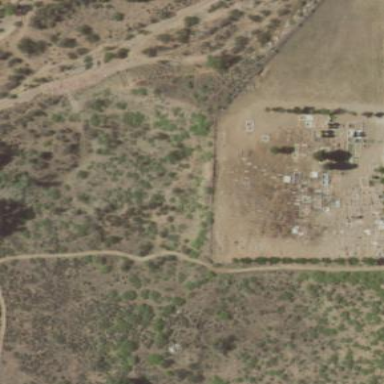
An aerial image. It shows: Cemetery.